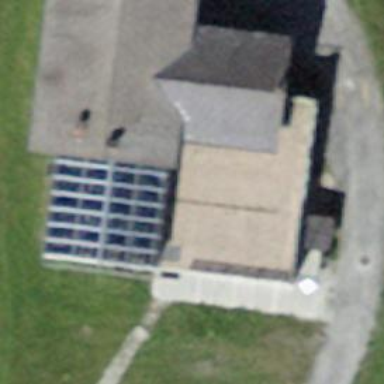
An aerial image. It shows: Kiosk.